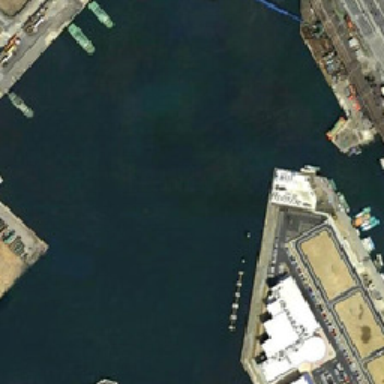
Here are some mooring ships and ponygon bylands and ports .